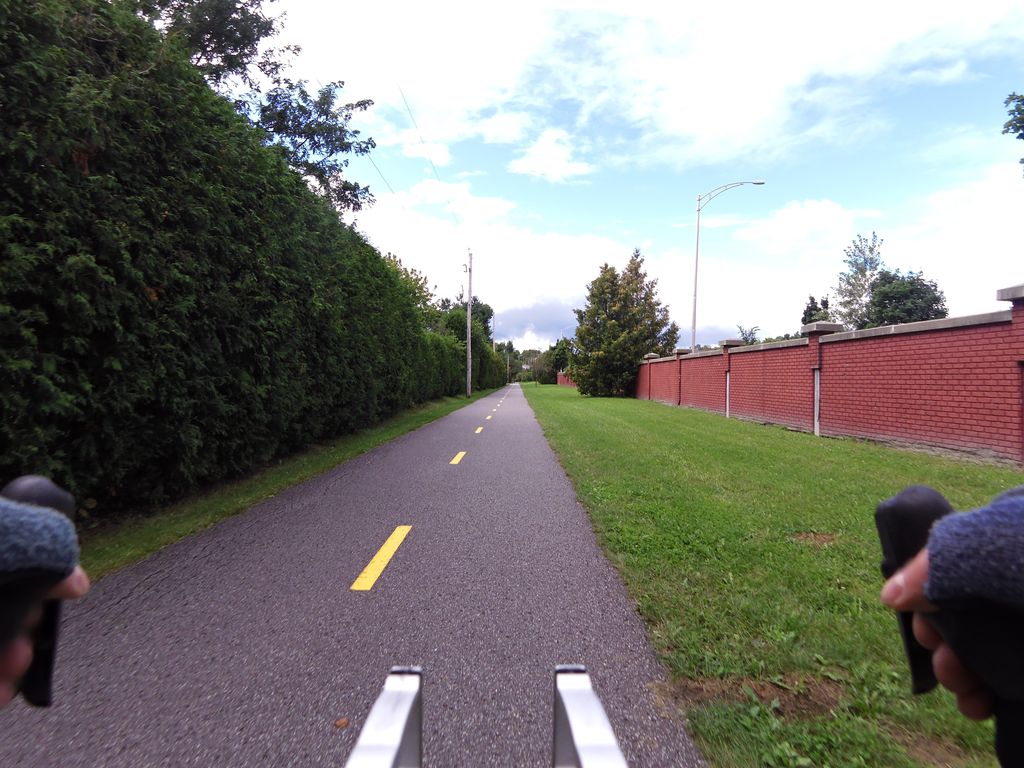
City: ottawa-gatineau